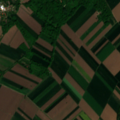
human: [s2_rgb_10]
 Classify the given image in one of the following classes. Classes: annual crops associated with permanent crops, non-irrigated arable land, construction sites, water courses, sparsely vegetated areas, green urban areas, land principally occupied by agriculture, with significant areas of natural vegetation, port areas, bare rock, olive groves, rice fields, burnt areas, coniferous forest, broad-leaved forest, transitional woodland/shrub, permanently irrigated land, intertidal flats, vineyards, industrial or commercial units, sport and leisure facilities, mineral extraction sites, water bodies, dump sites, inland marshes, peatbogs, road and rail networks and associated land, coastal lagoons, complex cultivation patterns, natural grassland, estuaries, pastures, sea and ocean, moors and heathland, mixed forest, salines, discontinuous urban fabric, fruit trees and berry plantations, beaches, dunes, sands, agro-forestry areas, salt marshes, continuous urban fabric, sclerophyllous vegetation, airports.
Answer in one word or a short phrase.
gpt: discontinuous urban fabric, non-irrigated arable land, complex cultivation patterns, broad-leaved forest